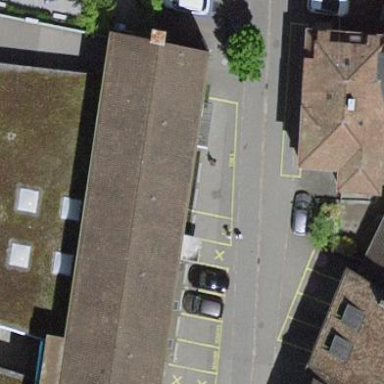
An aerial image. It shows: Commercial building.